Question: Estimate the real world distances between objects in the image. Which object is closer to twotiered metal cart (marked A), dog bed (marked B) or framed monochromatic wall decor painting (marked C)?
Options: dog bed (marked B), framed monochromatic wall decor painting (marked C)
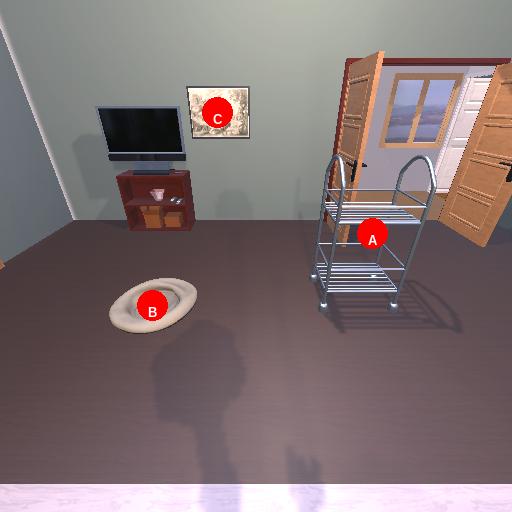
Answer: dog bed (marked B)